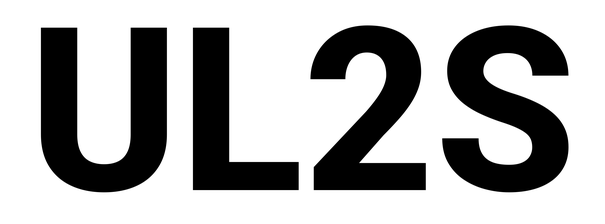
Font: Roboto_ExtraBold